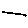
Label: line